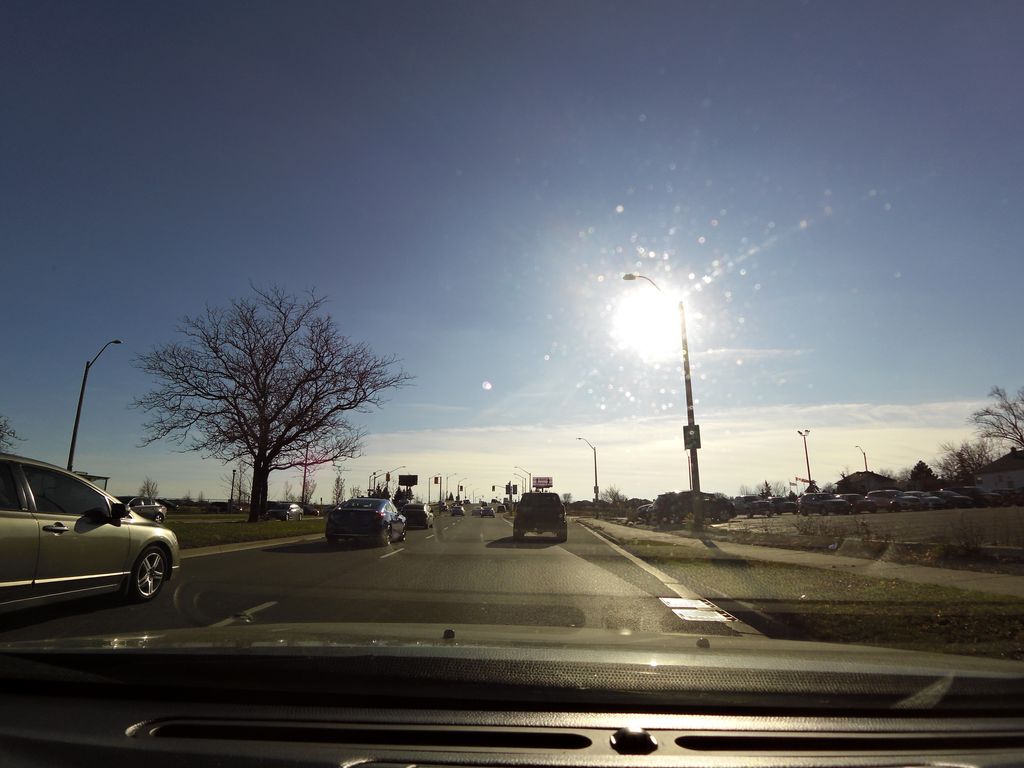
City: hamilton